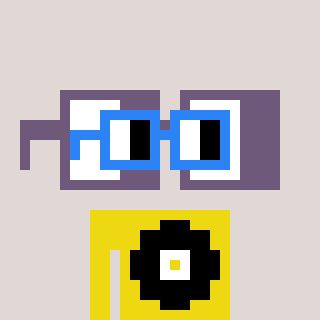
a pixel art character with square blue glasses, a glasses-shaped head and a yellow-colored body on a warm background